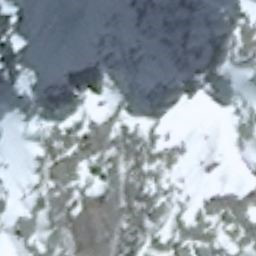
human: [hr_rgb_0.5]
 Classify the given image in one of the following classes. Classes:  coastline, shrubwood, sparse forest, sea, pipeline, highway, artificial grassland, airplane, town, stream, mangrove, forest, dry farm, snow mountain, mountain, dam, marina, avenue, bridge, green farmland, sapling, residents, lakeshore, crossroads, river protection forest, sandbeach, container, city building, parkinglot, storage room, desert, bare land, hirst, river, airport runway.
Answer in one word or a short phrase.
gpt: snow mountain